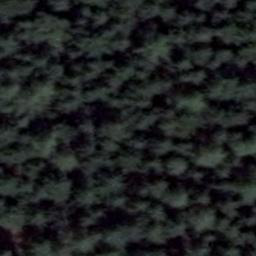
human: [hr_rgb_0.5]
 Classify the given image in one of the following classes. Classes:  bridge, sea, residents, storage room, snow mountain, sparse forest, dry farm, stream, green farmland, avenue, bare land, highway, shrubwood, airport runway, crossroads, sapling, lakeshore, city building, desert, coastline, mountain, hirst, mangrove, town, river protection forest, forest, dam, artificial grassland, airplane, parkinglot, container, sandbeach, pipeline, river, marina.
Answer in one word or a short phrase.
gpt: forest